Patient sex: M
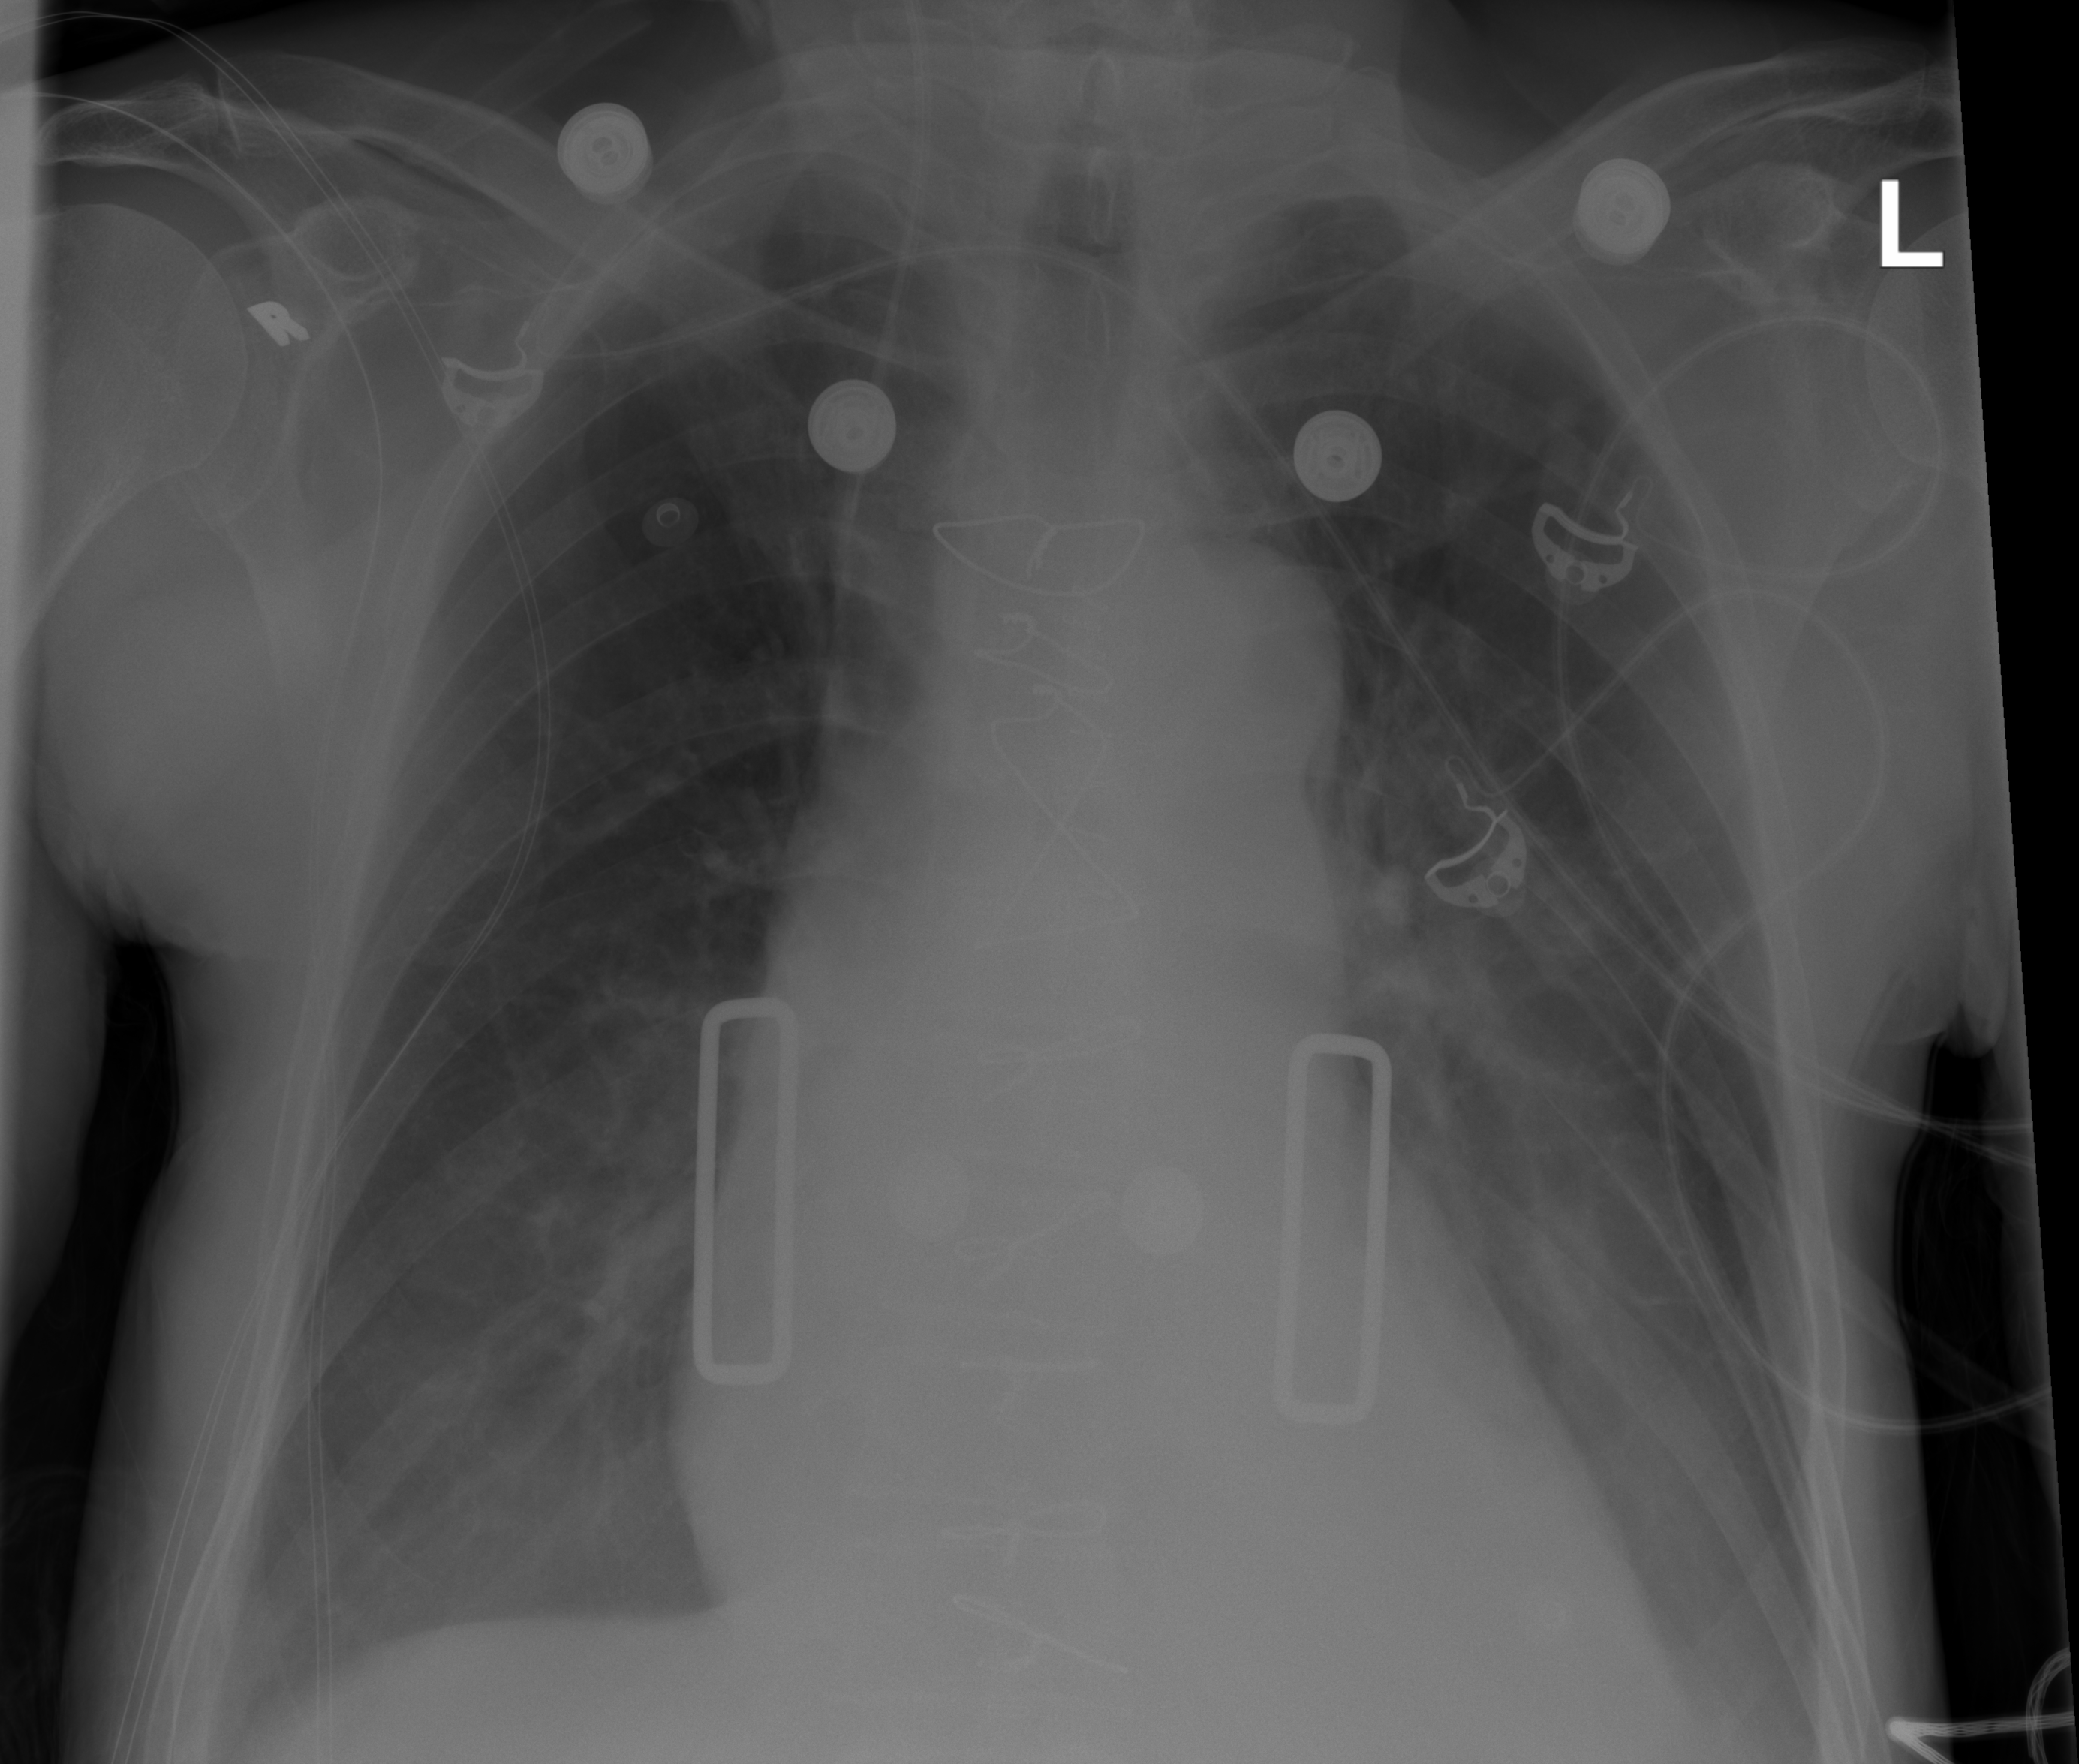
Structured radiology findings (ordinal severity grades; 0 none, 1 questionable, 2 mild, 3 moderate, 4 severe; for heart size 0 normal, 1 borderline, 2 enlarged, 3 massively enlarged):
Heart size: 1
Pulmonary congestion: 0
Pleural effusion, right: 1
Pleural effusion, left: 2
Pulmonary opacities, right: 1
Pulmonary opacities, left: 2
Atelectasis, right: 0
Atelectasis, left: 2